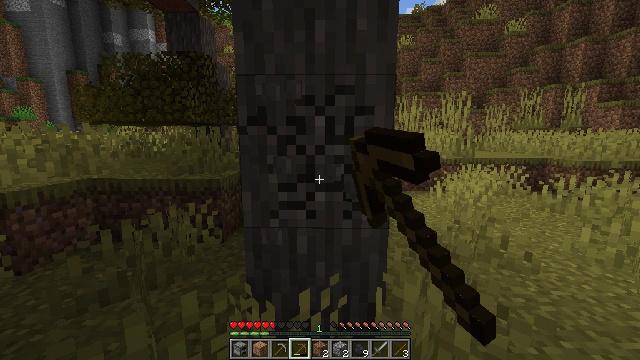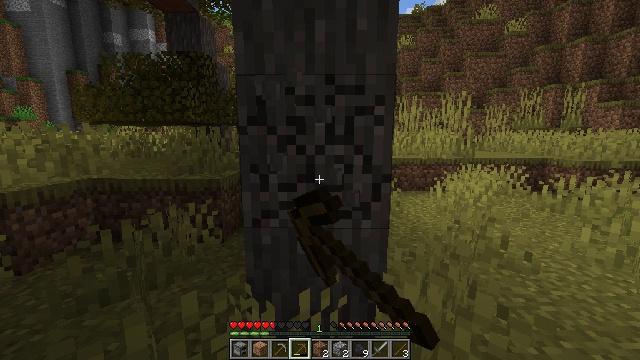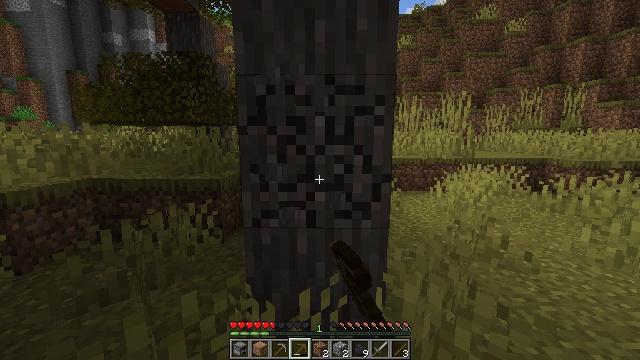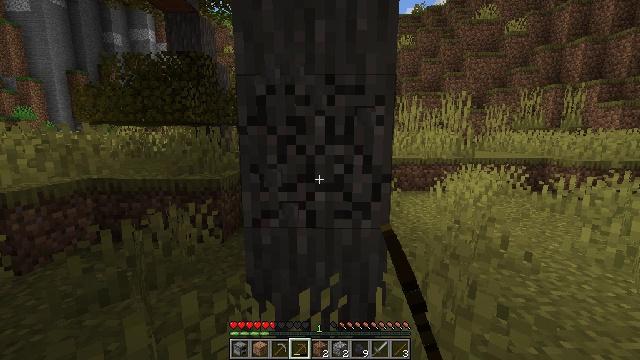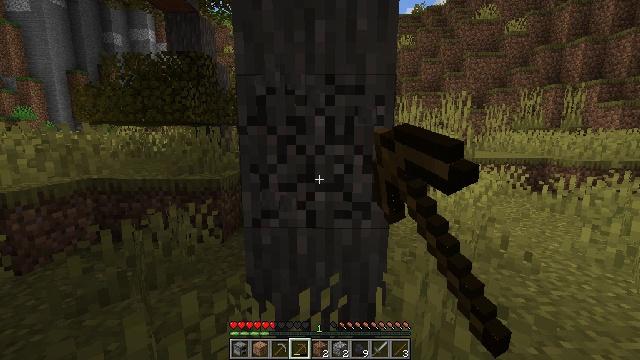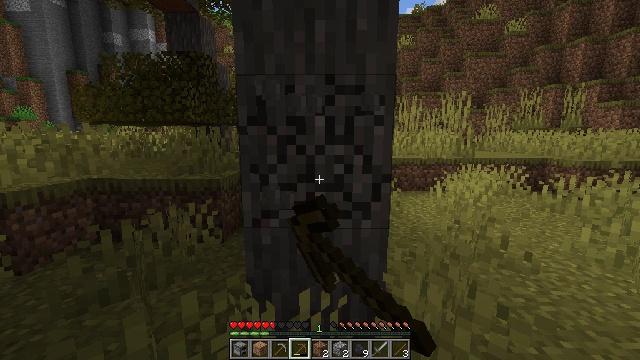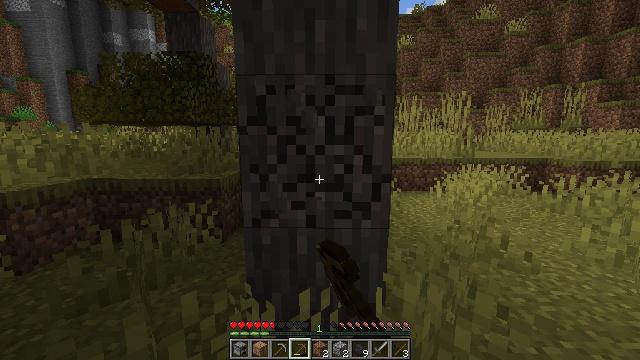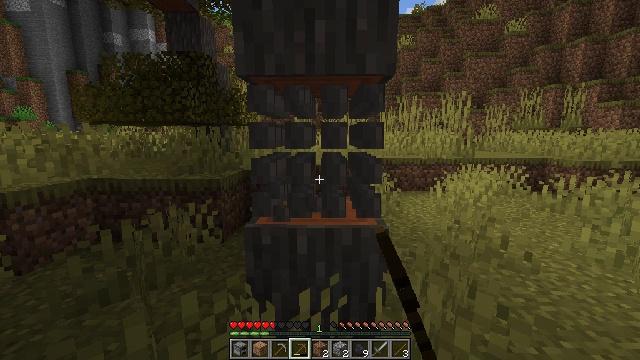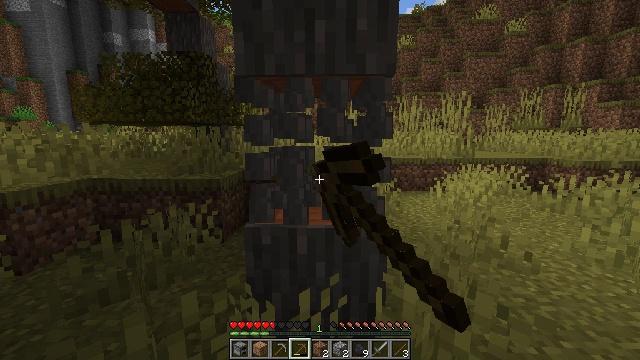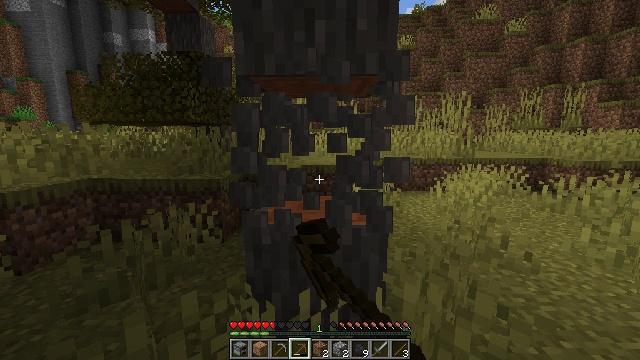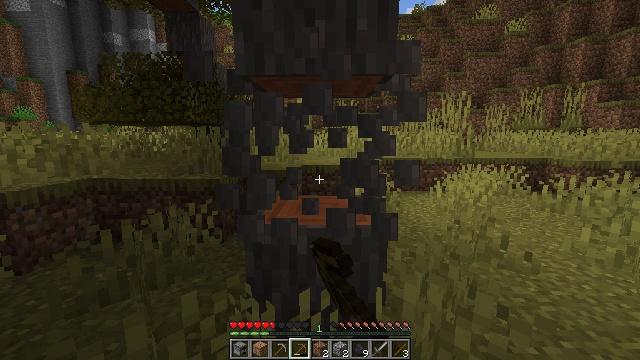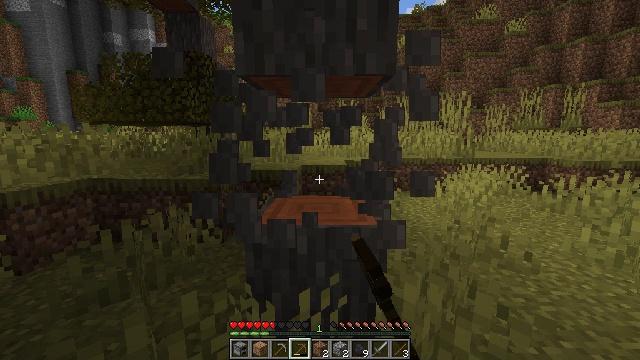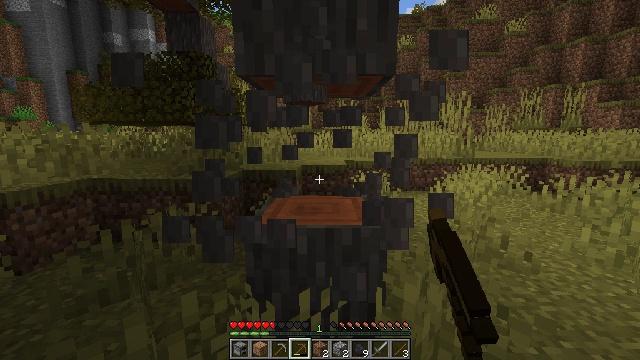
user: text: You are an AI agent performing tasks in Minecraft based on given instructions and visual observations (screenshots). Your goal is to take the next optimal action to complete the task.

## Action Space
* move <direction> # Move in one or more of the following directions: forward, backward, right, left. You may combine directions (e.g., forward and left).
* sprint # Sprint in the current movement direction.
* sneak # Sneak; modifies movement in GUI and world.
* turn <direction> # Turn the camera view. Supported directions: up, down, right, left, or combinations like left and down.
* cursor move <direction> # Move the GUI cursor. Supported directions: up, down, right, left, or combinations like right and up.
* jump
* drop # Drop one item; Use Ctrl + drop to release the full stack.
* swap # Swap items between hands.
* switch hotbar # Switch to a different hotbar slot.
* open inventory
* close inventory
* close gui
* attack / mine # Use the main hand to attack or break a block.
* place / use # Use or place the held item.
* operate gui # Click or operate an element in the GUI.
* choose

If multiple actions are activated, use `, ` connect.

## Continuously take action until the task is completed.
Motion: motion action
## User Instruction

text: Break the acacia log from the tree.
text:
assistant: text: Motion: attack / mine
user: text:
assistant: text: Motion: attack / mine
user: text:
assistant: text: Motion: attack / mine
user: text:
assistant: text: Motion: attack / mine
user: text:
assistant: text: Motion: attack / mine
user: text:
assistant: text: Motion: attack / mine
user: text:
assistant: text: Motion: attack / mine
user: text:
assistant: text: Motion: attack / mine
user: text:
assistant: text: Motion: attack / mine
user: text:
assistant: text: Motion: attack / mine
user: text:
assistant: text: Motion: attack / mine
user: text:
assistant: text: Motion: attack / mine
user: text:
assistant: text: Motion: attack / mine